Question: Say I have a background color with a "ribbon" running over it in another solid color. Now, I want the ribbon to be partially transparent to let some details blend through, but still keep the ribbon the "same color" over the background.
Is there a way to (easily) determine, for a given opacity/alpha < 100% of the ribbon color, what RGB values it should have to be identical to its color with 100% opacity over the background?
Here's a picture. Background is 'rgb(72, 28, 97)', ribbon 'rgb(45, 34, 70)'. I want a 'rgba(r, g, b, a)' for the ribbon so that it appears identical to this solid color.

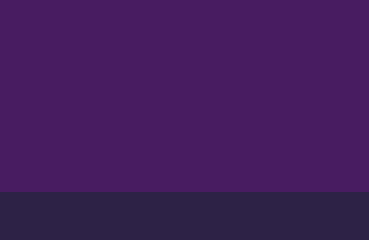
Answer: Color blending is just a linear interpolation per channel, right? So the math is pretty simple. If you have RGBA1 over RGB2, the effective visual result RGB3 will be:
'''
r3 = r2 + (r1-r2)*a1
g3 = g2 + (g1-g2)*a1
b3 = b2 + (b1-b2)*a1
'''
...where the alpha channel is from 0.0 to 1.0.
If you locked down only the background color and final color, there are a large number of RGBA colors (infinite, in floating-point space) that could satisfy the requirements. So you have to pick either the color of the bar or the opacity level you want, and find out the value of the other.
## Picking the Color Based on Alpha
If you know RGB3 (the final desired color), RGB2 (the background color), and A1 (how much opacity you want), and you are just looking for RGB1, then we can re-arrange the equations thusly:
'''
r1 = (r3 - r2 + r2*a1)/a1
g1 = (g3 - g2 + g2*a1)/a1
b1 = (b3 - b2 + b2*a1)/a1
'''
'''
r1 = g1 = b1 = 255/0.01 = 25500
'''
## Picking the Alpha Based on Colors
If you know RGB3 (the final desired color), RGB2 (the background color), and RGB1 (the color you have that you want to vary the opacity of), and you are just looking for A1, then we can re-arrange the equations thusly:
'''
a1 = (r3-r2) / (r1-r2)
a1 = (g3-g2) / (g1-g2)
a1 = (b3-b2) / (b1-b2)
'''